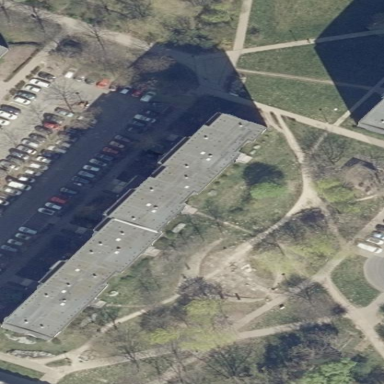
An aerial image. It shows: Building with apartments and flat roof.